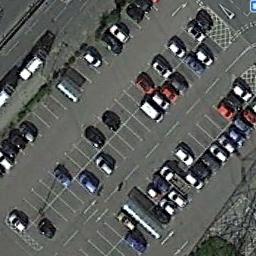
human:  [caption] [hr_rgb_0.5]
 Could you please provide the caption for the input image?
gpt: The parking lot has some parked cars of different colors .

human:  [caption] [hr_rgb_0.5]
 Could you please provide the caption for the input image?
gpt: Many cars of different styles are on the parking lot .

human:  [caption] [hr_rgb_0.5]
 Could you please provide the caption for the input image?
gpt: More than a half of the cars in the parking lot are black .

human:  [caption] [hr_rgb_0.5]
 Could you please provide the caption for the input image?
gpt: There are some cars on the parking lot .

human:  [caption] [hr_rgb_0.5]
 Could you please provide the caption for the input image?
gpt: There are some cars and some empty space on the parking lot .